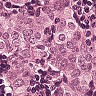
Metastatic tissue present: yes